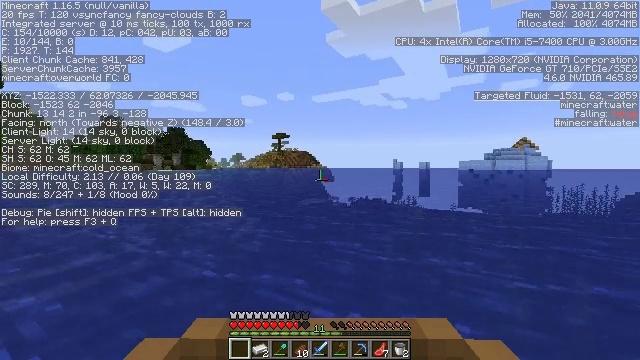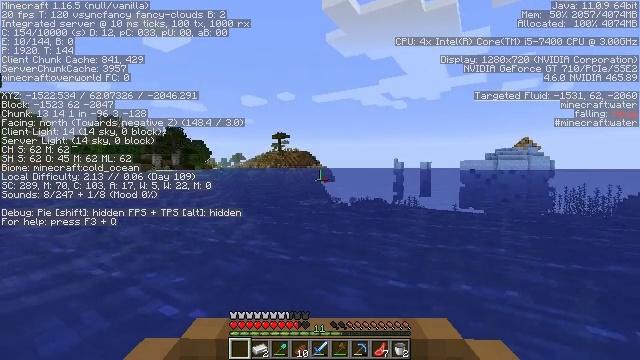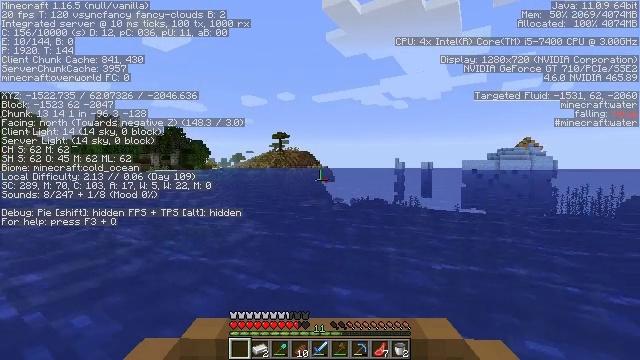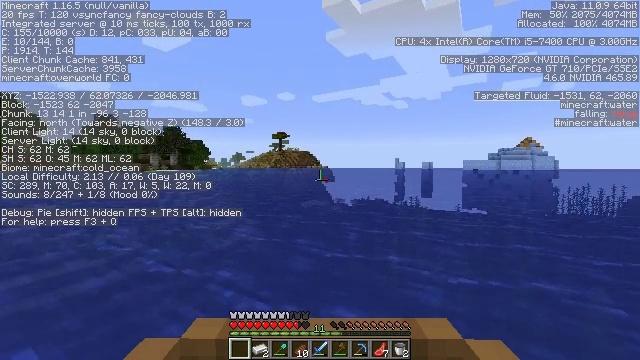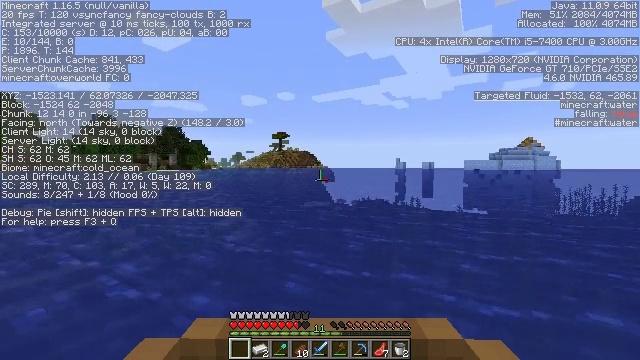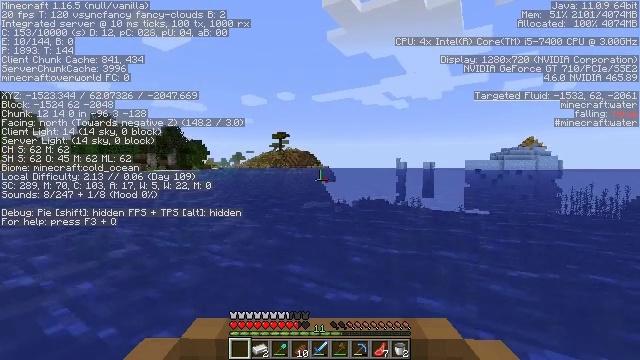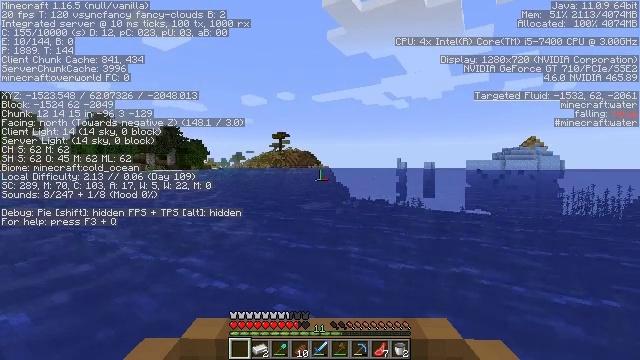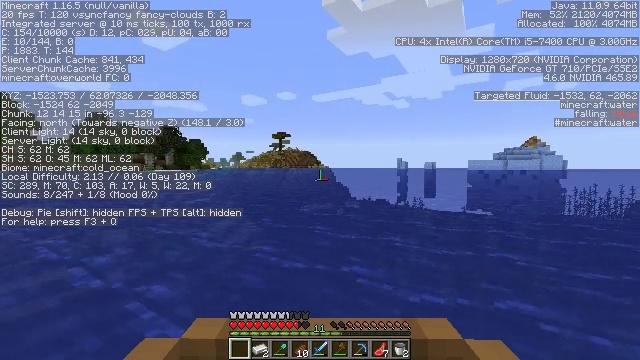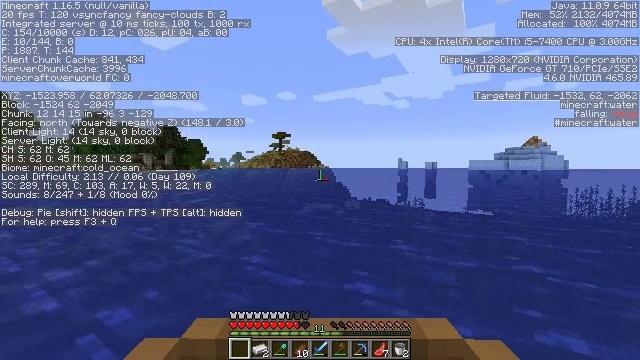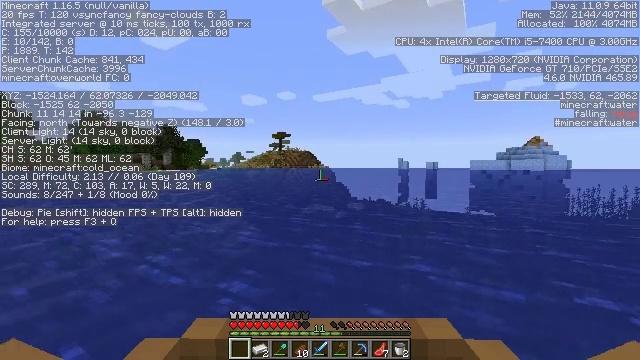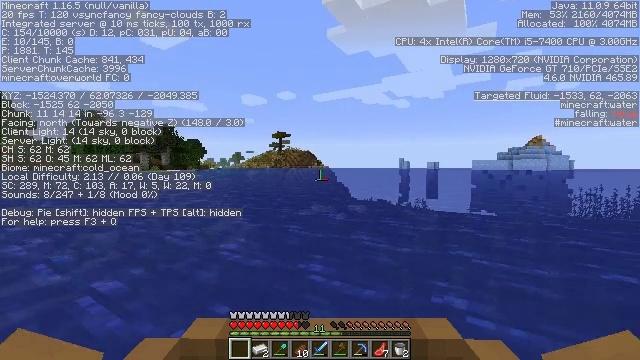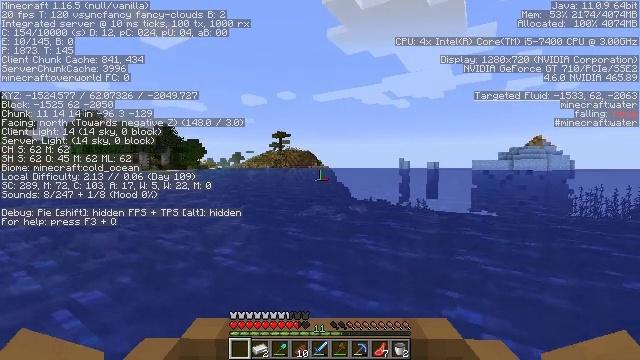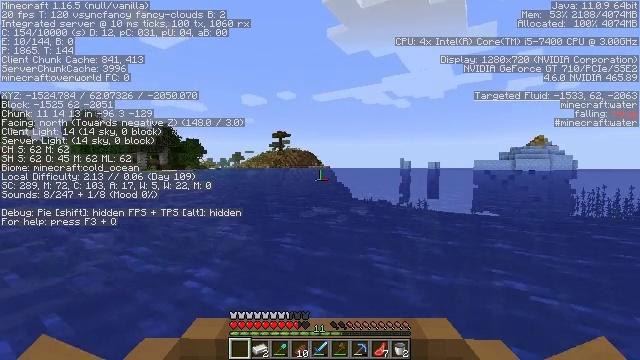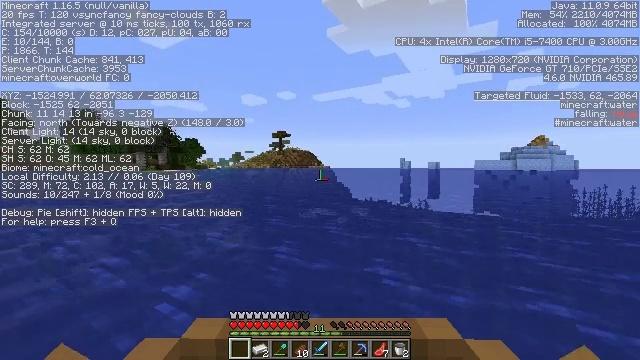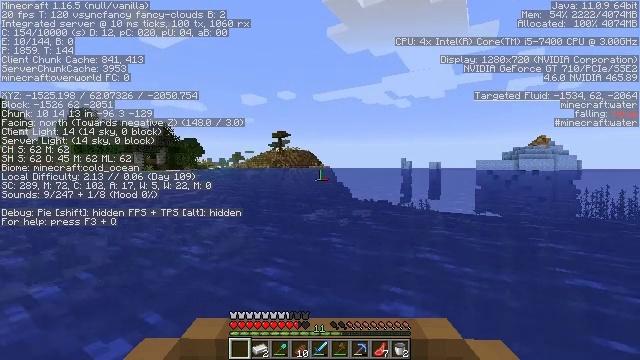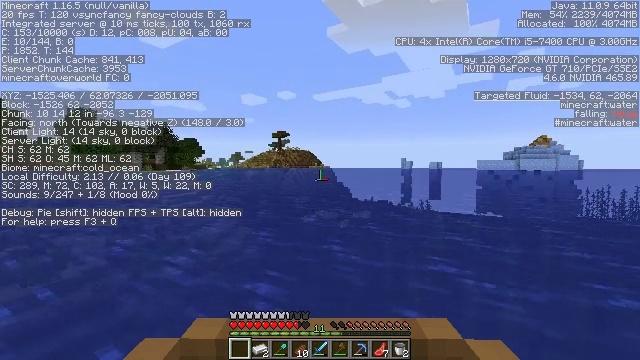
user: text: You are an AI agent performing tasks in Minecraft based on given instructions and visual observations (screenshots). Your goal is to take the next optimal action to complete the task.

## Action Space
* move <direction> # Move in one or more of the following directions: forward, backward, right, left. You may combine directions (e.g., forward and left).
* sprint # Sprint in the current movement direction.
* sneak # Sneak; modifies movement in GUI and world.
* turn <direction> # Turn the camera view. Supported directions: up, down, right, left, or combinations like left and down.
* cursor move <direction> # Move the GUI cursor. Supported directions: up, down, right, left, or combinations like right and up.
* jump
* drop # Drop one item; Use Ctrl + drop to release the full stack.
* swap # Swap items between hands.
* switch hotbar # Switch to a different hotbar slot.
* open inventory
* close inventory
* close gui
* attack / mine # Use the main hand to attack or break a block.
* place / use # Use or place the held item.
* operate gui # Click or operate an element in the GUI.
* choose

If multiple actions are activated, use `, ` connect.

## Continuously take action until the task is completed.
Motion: motion action
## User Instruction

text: Collect a hay block for crafting.
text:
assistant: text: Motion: move forward
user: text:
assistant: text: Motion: move forward
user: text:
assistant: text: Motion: move forward
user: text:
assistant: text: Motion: move forward
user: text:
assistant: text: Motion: move forward
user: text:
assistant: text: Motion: move forward
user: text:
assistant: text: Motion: move forward
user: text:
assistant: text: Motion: move forward
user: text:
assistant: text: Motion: move forward
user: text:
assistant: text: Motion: move forward
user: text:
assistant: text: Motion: move forward
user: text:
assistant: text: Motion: move forward
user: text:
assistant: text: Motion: move forward
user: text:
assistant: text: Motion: move forward
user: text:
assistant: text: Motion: move forward
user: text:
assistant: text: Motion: move forward
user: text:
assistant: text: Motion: move forward
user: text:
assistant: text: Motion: move forward
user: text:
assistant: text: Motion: move forward
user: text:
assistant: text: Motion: move forward
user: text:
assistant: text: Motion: move forward
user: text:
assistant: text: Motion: move forward
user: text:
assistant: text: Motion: move forward
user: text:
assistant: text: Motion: move forward
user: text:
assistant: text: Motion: move forward
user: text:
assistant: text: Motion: move forward
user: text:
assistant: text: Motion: move forward
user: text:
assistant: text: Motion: move forward
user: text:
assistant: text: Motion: move forward
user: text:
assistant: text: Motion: move forward